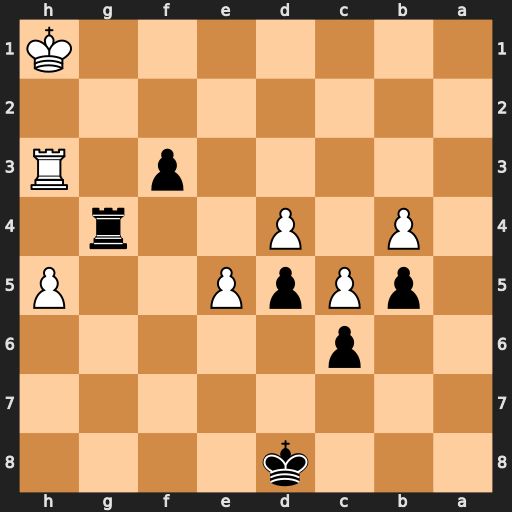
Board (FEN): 3k4/8/2p5/1pPpP2P/1P1P2r1/5p1R/8/7K
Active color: b
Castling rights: -
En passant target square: -
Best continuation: f2 Rf3 Rg1+